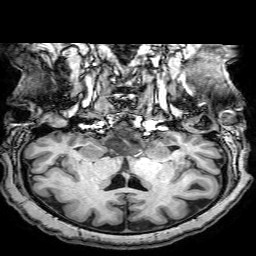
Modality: T1w
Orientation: sagittal
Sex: female
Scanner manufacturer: philips
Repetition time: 0.00815 s
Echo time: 0.00375 s